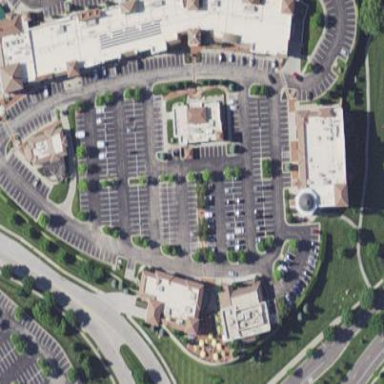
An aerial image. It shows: Retail area that is mall.